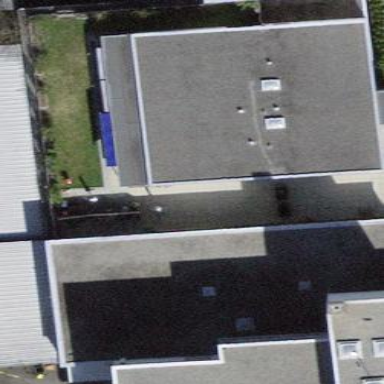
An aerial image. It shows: Building with flat roof.